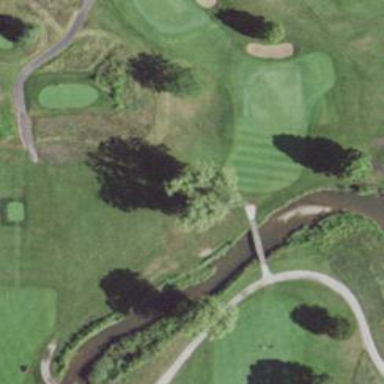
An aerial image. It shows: Path used for both walking and golf.